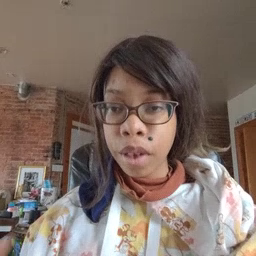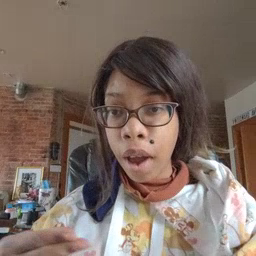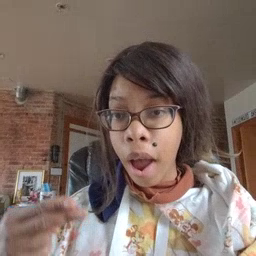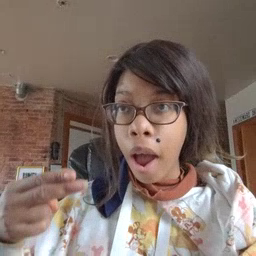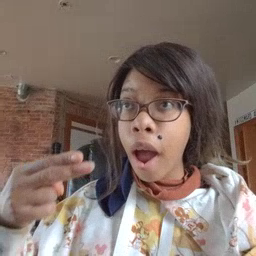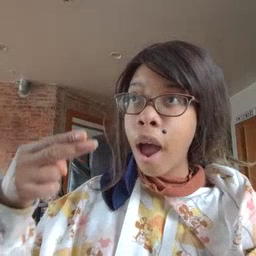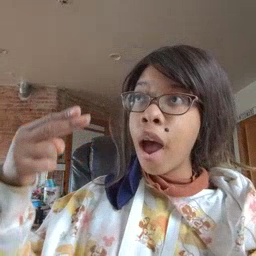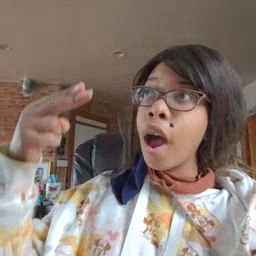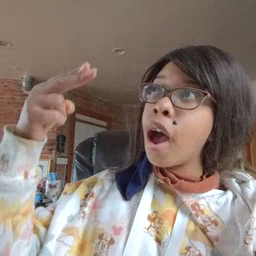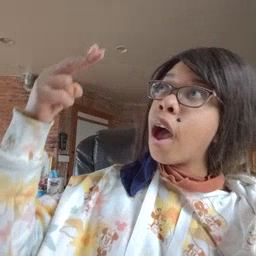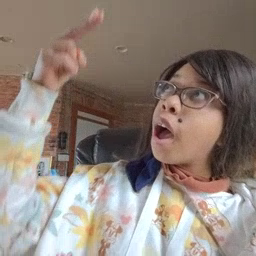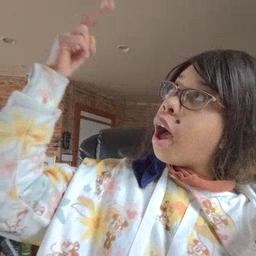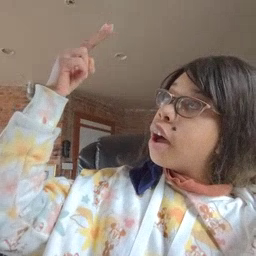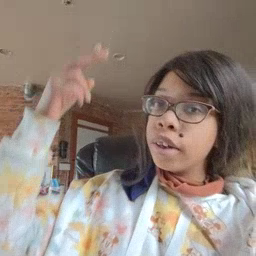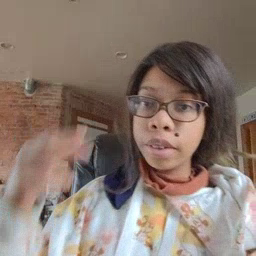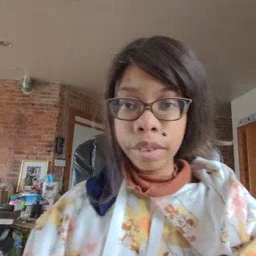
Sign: high